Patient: sex M, age 60
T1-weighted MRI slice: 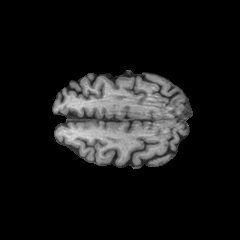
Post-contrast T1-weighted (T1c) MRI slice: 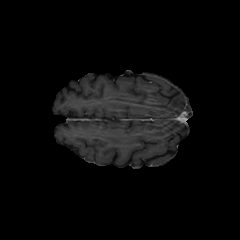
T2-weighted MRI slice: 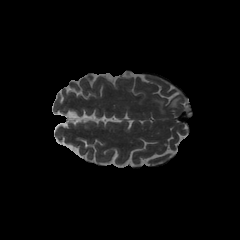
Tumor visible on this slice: yes
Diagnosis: Glioblastoma, IDH-wildtype
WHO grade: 4